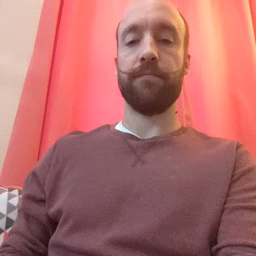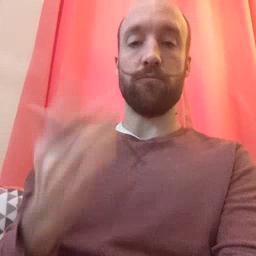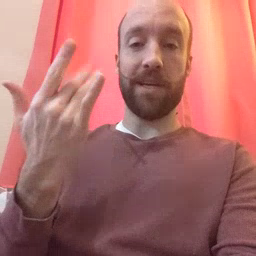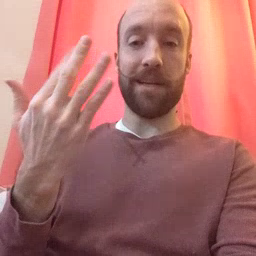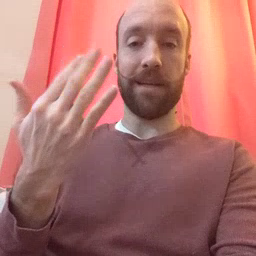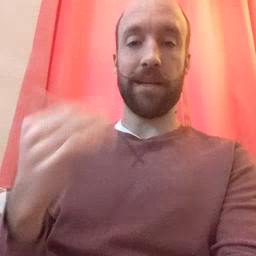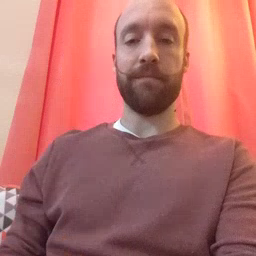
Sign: wait